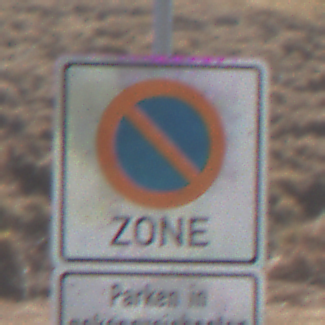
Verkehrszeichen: BeginnEingeschraenktesHalteverbotZone
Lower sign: SonstigeBeschraenkungen1
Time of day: Midday
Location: Outdoor (RoadRail)
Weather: Clear
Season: Summer
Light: Natural